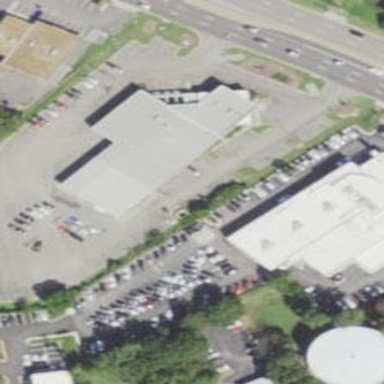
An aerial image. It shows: Building housing car shop.